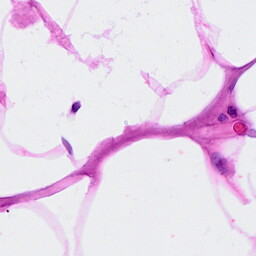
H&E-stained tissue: Breast